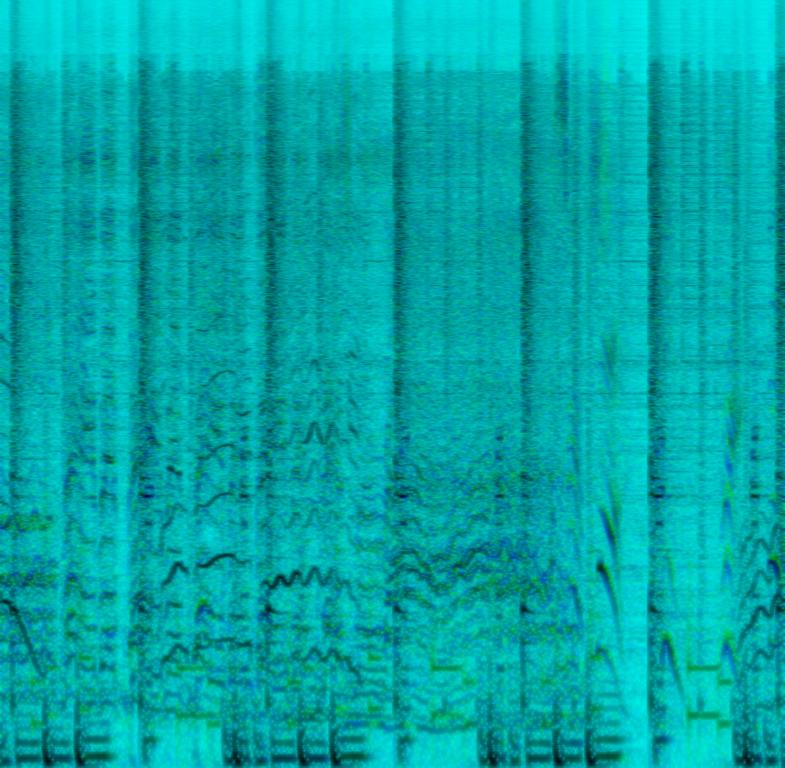
The R&B song features a passionate female vocal, alongside wide background female vocals, singing over shimmering cymbals, punchy kick and snare hits, groovy bass guitar and wide electric guitar melody. It sounds passionate, emotional and addictive - like something you would hear in clubs a lot.